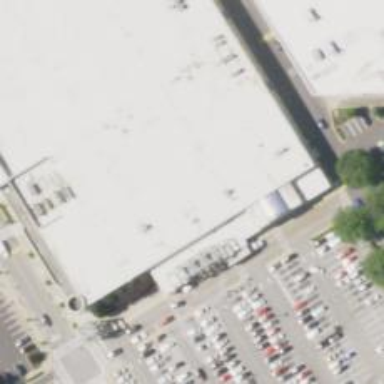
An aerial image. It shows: Supermarket.